Question: I use amazon cognito to keep user datas,
Facebook integration was completed to user login. I used facebook sdk 4.0 for connecting.
I tried to complete login process with datas that I obtain from facebook but I encountered little and frustrating problem.
I referred to <URL> resource for connecting amazon cognito but I encountered problem below.

because AccessToken.getCurrentAccessToken() returns AccessToken object doesn't return String object.
I have been researching on internet about one hour but I haven't solved my problem so far.
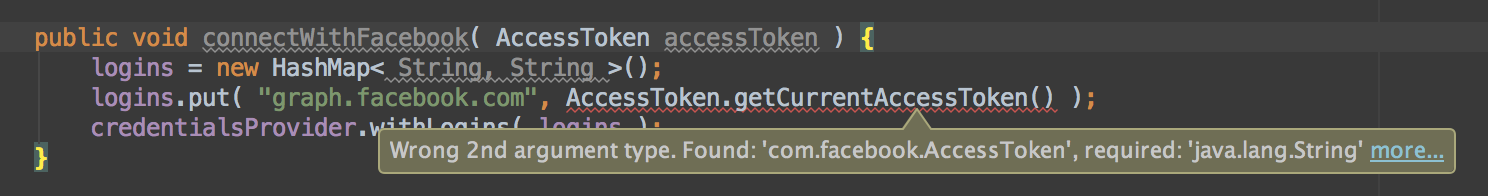
Answer: Sorry for the issues in the Amazon Cognito documentation. The correct value according to the <URL> is:
'''
AccessToken.getCurrentAccessToken().getToken()
'''